Field crop: maize
Growth stage: 2
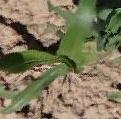
Species: maize